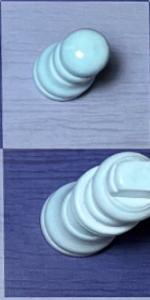
Label: King_White